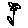
Label: flower